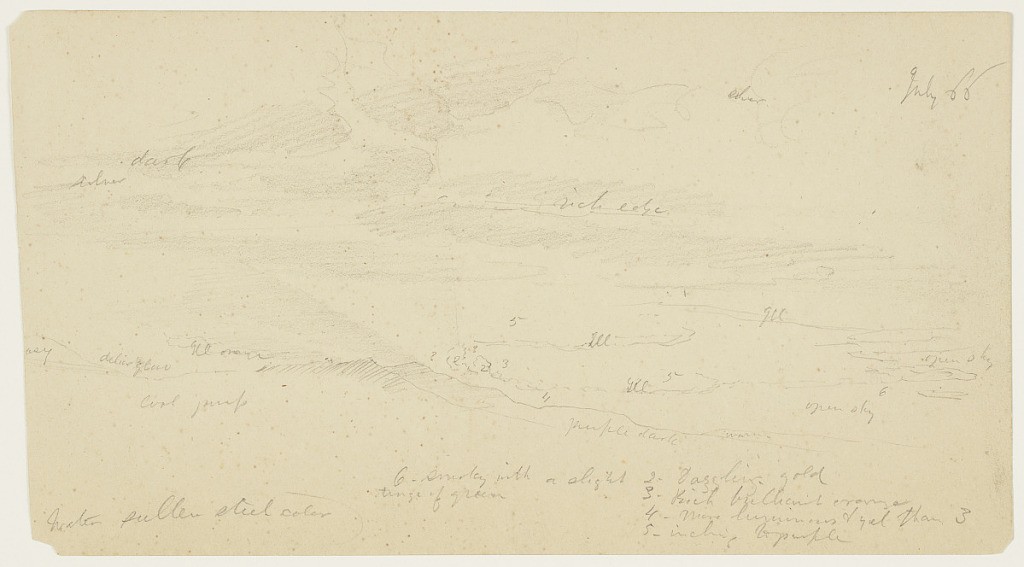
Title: Summer Sunset over the Catskills, Hudson, New York
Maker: Frederic Edwin Church, American, 1826–1900
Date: July 1866
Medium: Graphite on tan wove paper
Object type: drawing
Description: Landscape sketch showing a view of the sunset over the Catskill Escarpment, looking northwest from Church's property near Hudson, New York. In the distance at center, the dark peaks of Acra Point and Windham High cast streaky shadows across the sky to the left, as the sun sets immediately behind them. The rugged, rolling Catskill landscape extends across the horizon to left and right. Above, layers of variously illuminated and enshrouded clouds form a dramatic sunset with patches of open sky at right.